Field crop: maize
Growth stage: 2
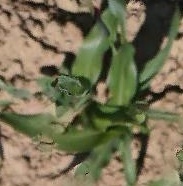
Species: maize